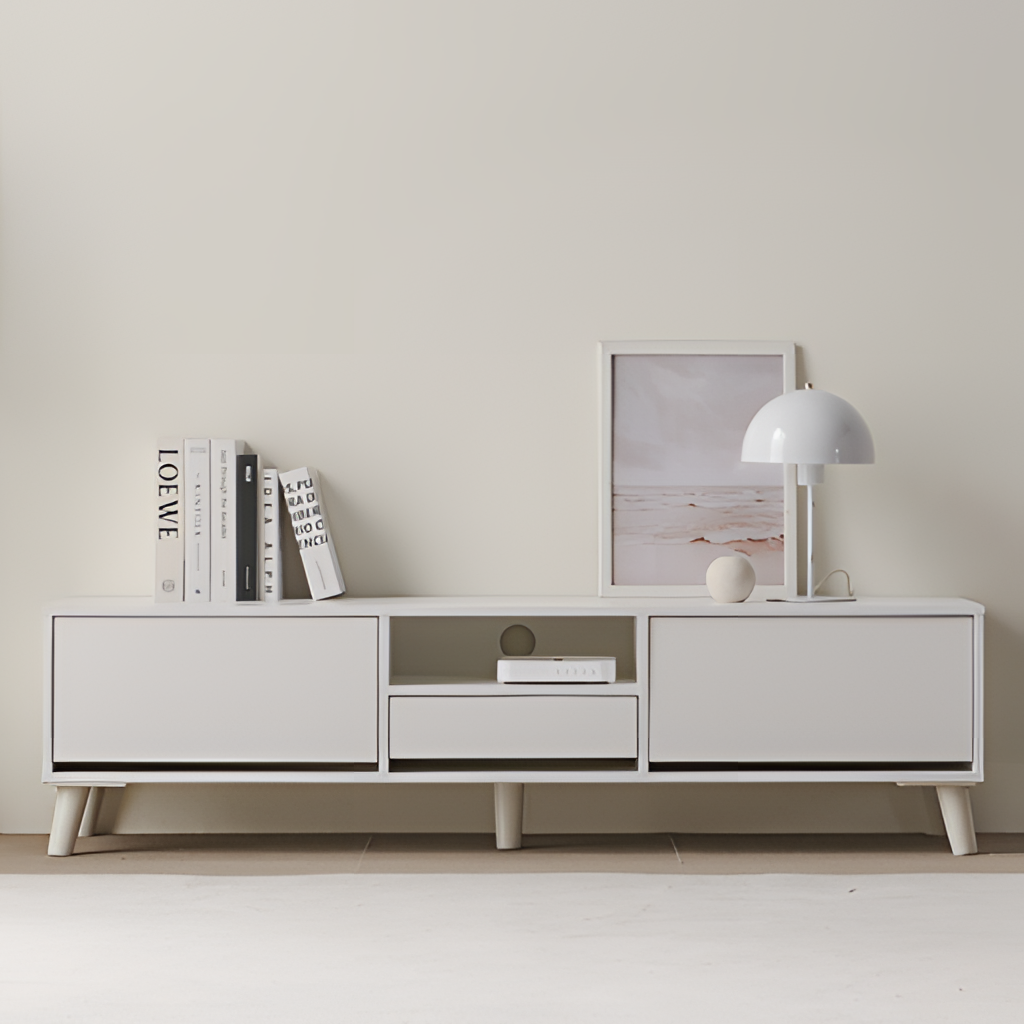
living room, white wood sideboard, paint wallpaper, with solid pattern, minimalist, tile flooring, with large square pattern